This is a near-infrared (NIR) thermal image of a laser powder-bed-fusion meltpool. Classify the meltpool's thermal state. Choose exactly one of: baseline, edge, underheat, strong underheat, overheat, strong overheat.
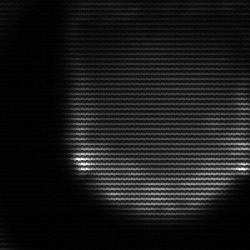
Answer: edge